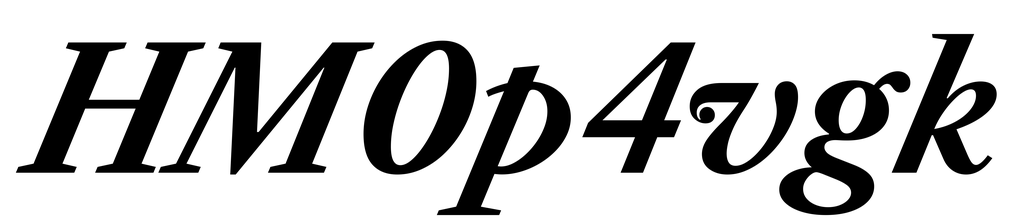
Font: LibreCaslonText-Italic_Bold_Italic